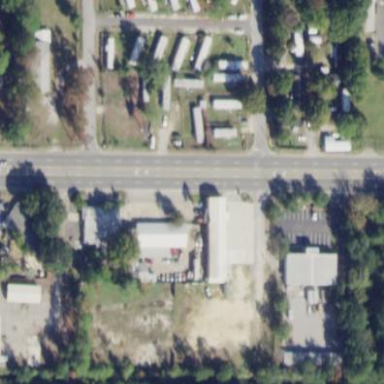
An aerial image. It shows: Residential area known as trailer park.